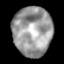
Tissue: lung
Cell type: Epithelial cells
Senescence score: 0.2262
Nuclear area (px): 1886
Mean DAPI intensity: 154.932